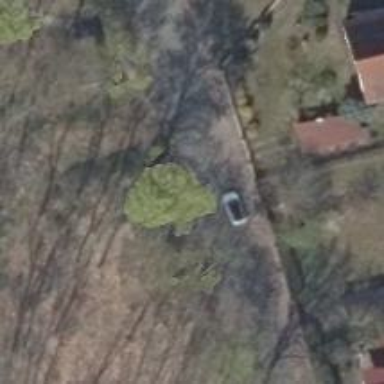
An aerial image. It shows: Driveway.